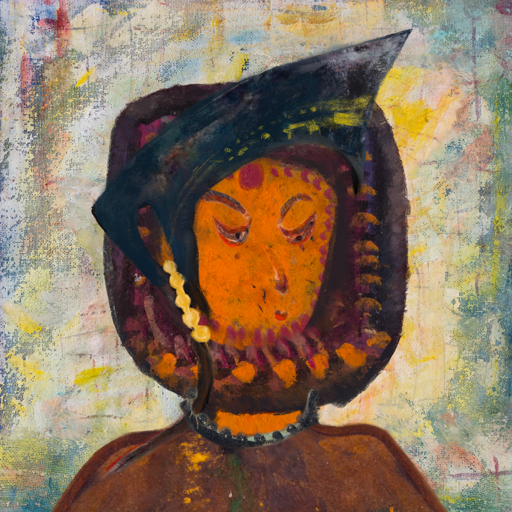
Background: Irani, Head And Neck Side: Doll_w_Hair, Face Side: Hypocrite, Bust: Comrade, Hair Side: Blank, Head Accessory: Irani, Second Necklace: Blank, Necklace: Childish, Baby: Blank